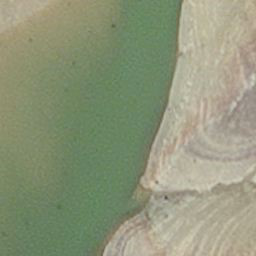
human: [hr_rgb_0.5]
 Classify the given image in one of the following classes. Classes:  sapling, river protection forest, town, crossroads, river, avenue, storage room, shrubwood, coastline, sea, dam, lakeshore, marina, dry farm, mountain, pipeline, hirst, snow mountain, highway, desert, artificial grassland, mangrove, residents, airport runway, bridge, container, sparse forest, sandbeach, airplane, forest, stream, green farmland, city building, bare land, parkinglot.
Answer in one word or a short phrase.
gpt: hirst